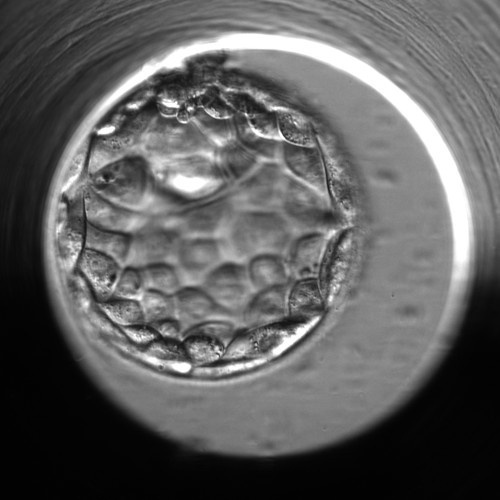
Embryo quality: good